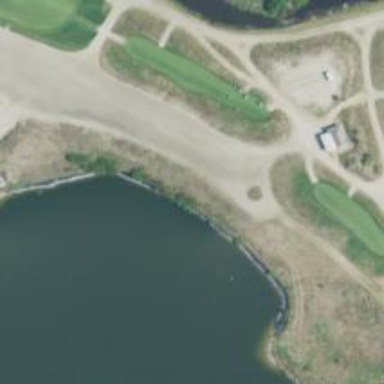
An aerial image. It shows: Water hazard on golf course.